Field crop: maize
Growth stage: 2
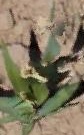
Species: maize